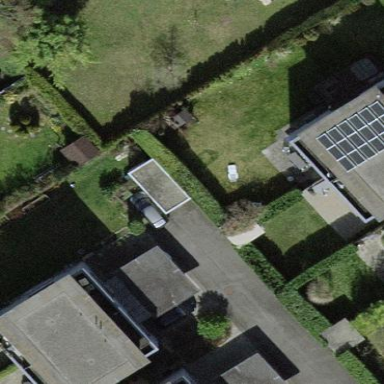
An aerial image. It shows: Garden surrounded by fence.